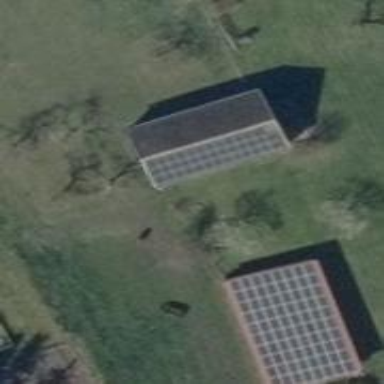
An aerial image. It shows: Solar photovoltaic panel generating electricity through small installation.